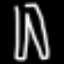
Label: pants